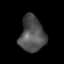
Tissue: lung
Cell type: Epithelial cells
Senescence score: 0.0884
Nuclear area (px): 872
Mean DAPI intensity: 80.228